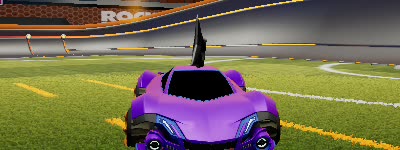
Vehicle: werewolf